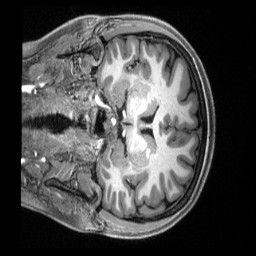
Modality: T1w
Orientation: coronal
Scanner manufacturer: siemens
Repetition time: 2.5 s
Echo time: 0.00231 s